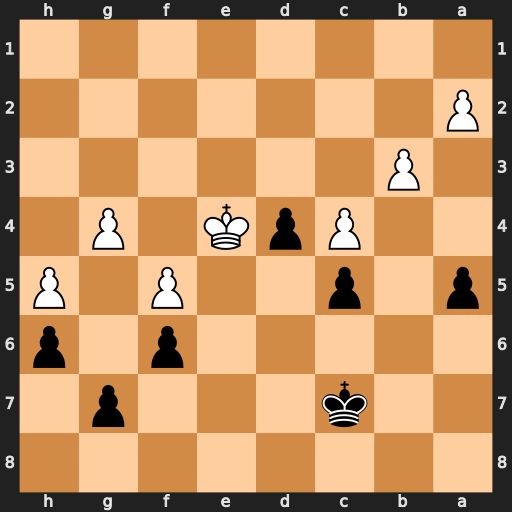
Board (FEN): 8/2k3p1/5p1p/p1p2P1P/2PpK1P1/1P6/P7/8
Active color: b
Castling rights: -
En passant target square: -
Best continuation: a4 Kd3 axb3